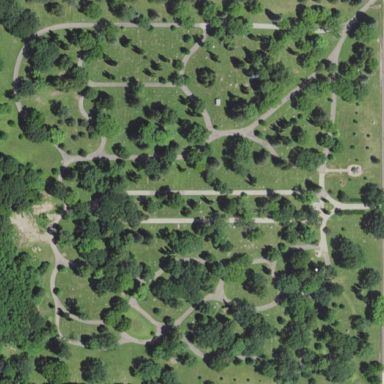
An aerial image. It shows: Cemetery.